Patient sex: F
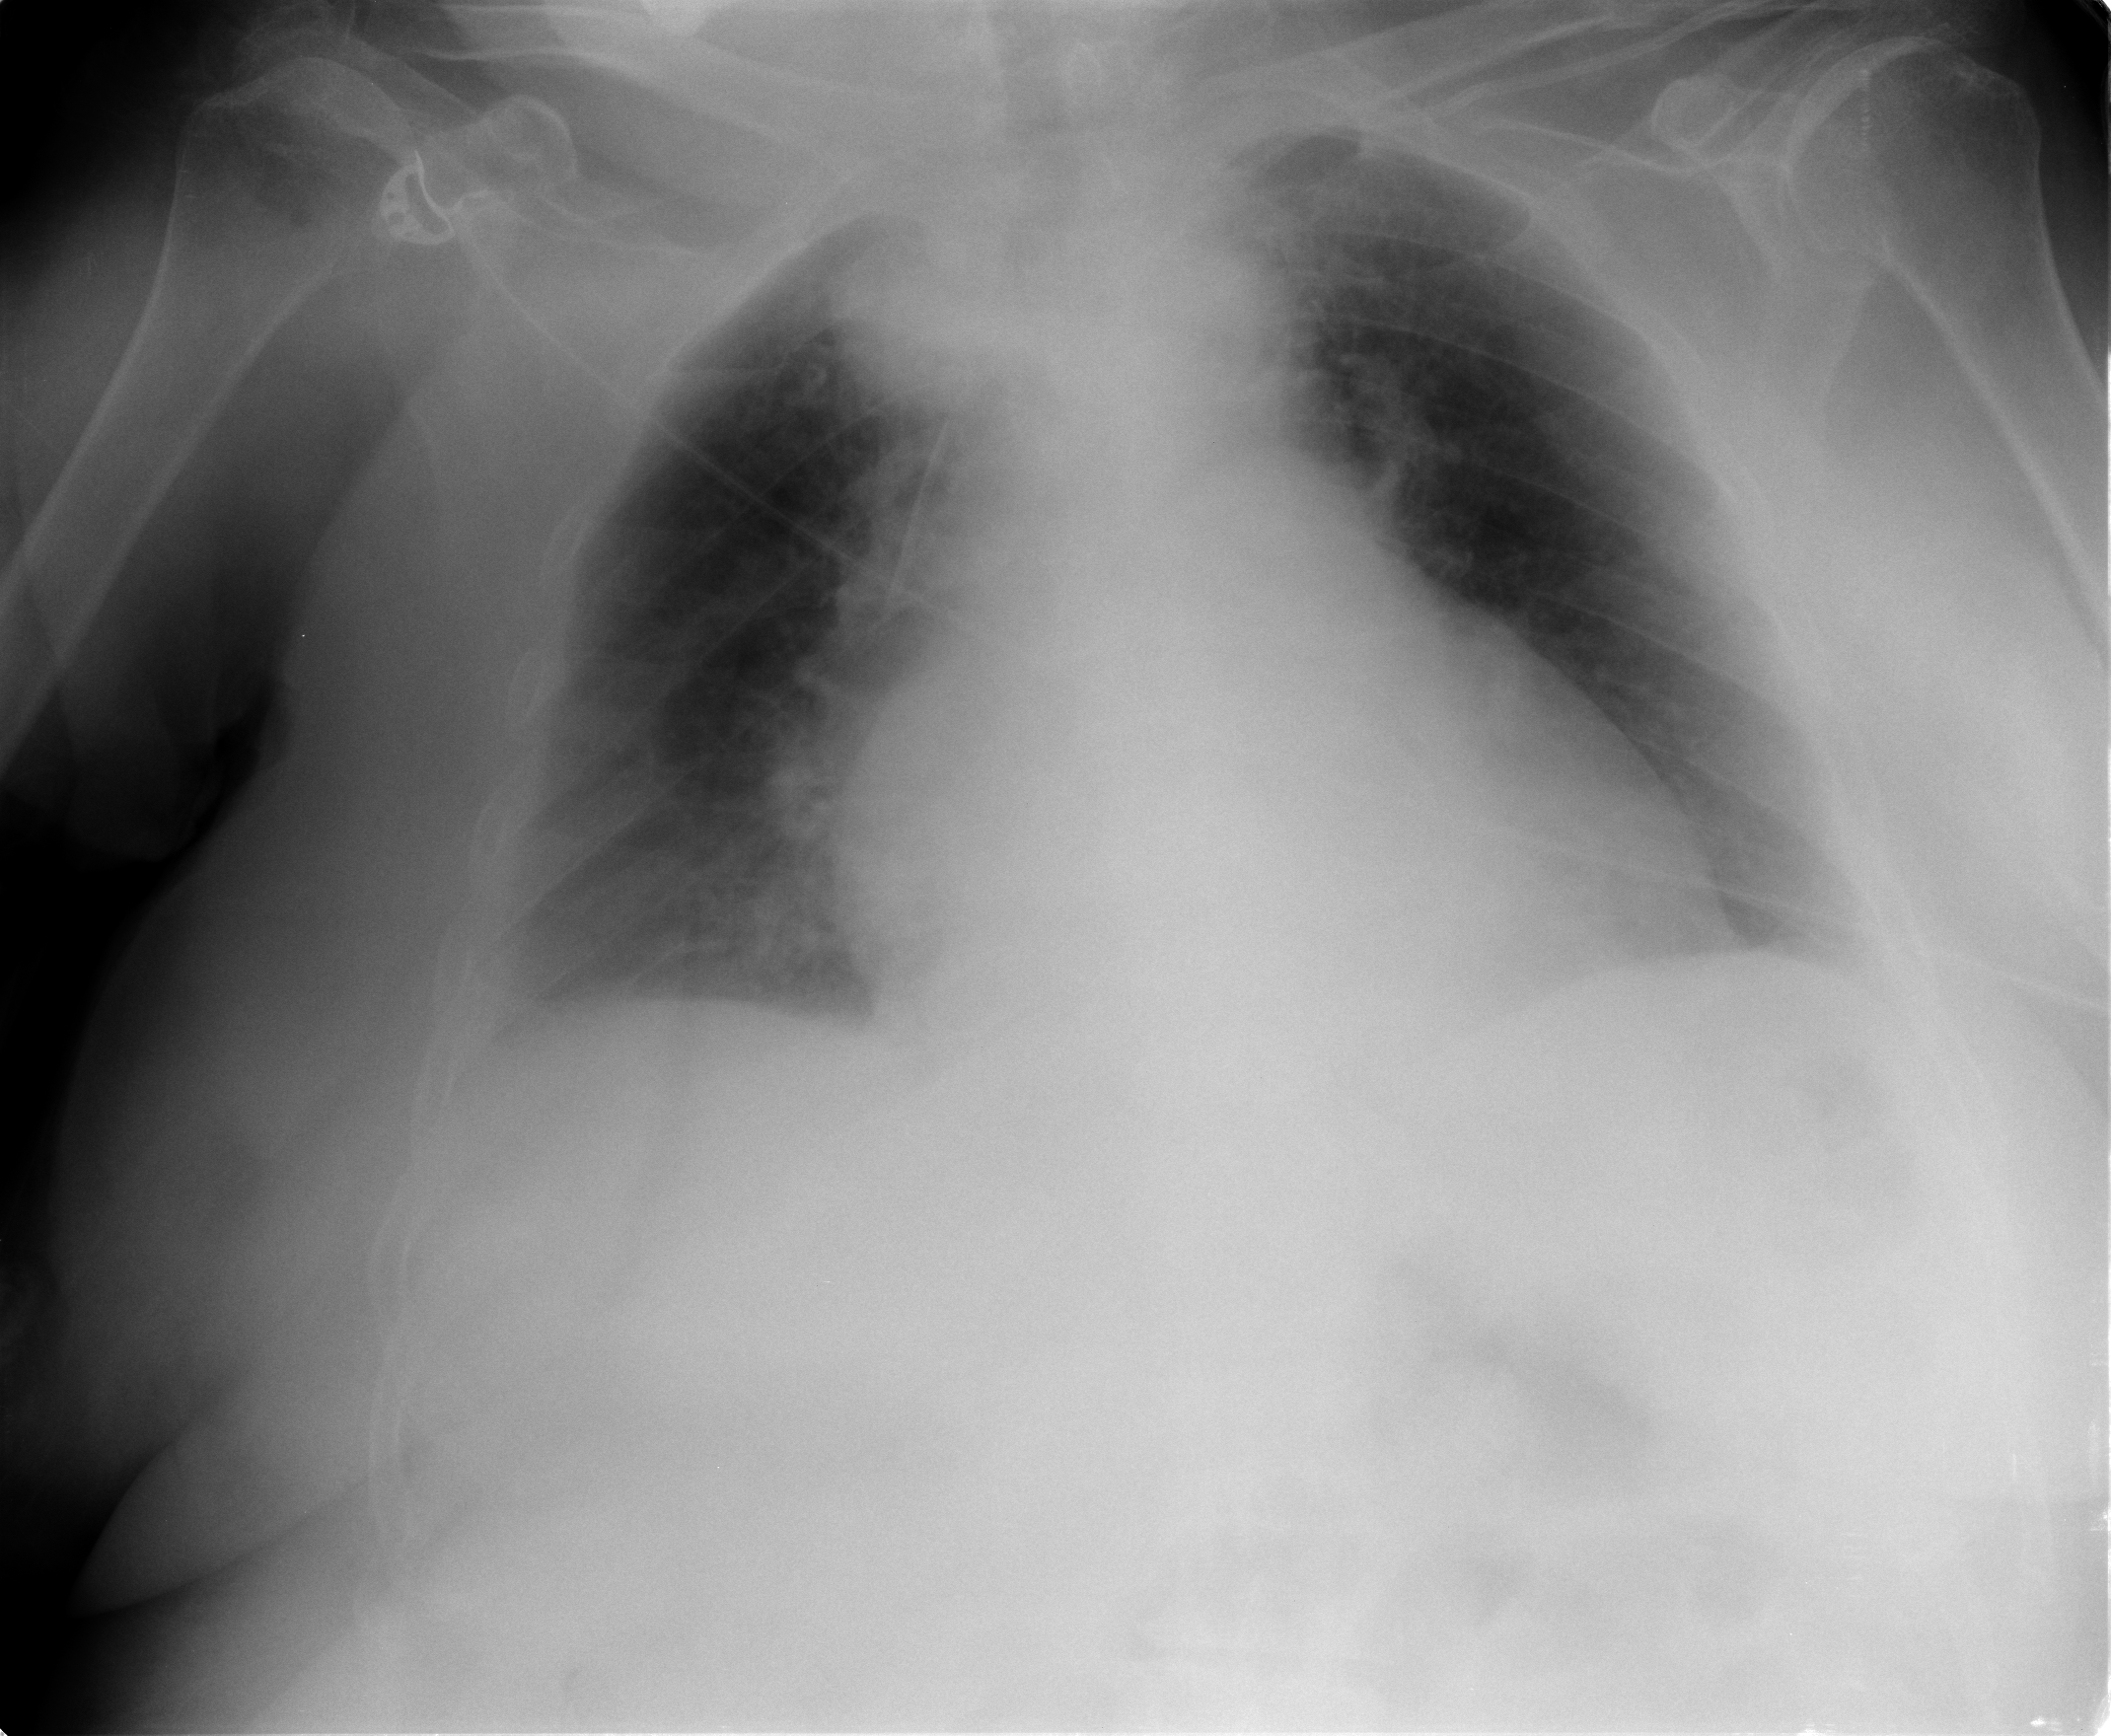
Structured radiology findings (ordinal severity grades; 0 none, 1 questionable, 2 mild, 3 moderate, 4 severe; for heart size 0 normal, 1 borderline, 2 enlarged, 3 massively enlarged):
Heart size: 2
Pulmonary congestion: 2
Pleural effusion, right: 2
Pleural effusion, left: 1
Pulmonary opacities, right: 2
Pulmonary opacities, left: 0
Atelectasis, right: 1
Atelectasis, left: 1